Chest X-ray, PA view. Patient: 3 years old, sex M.
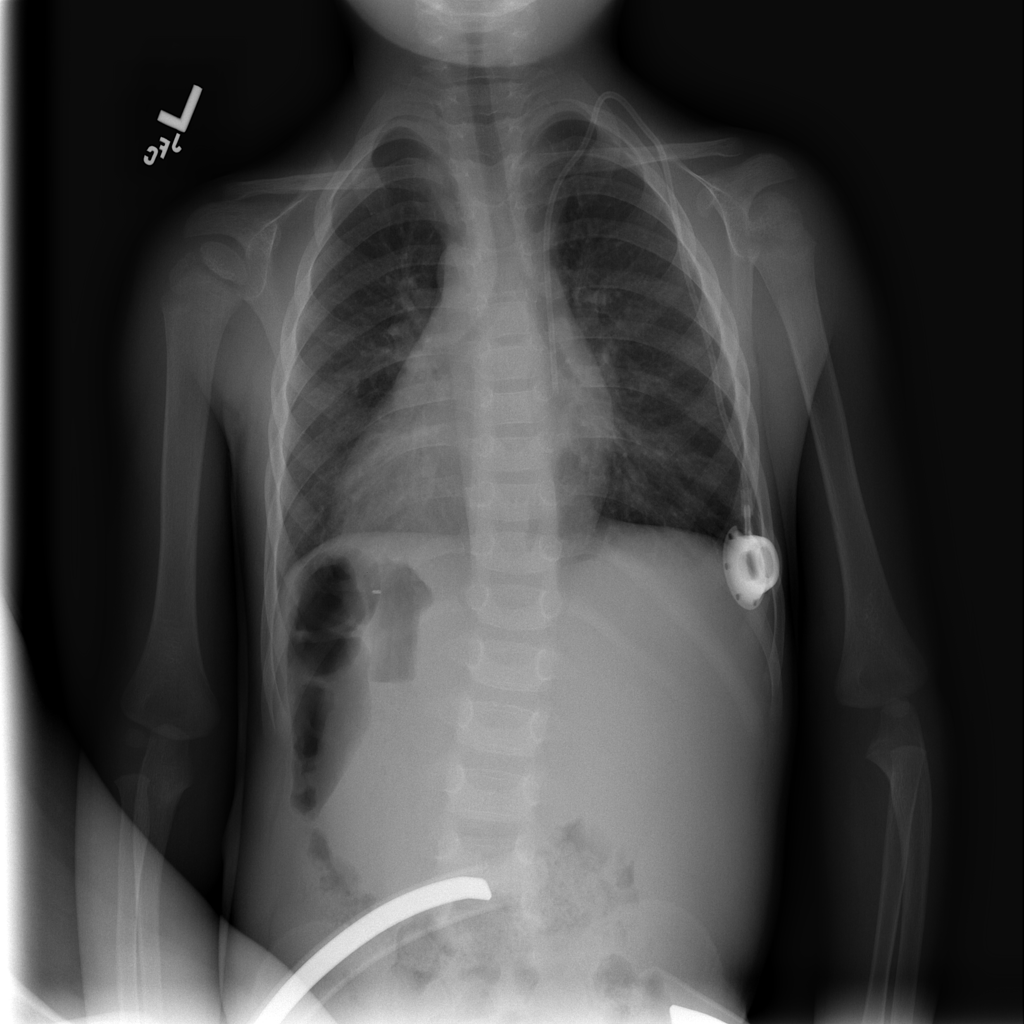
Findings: No Finding